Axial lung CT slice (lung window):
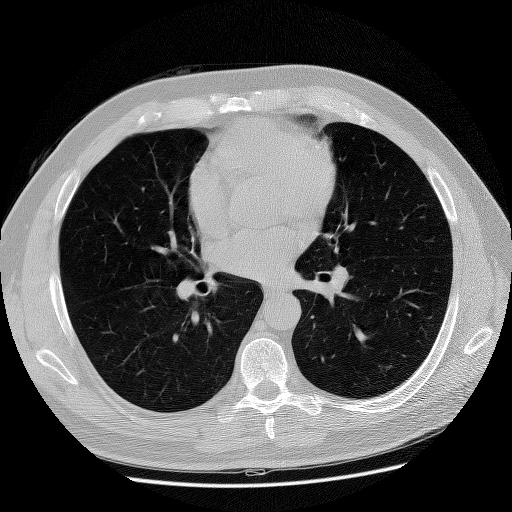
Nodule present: no